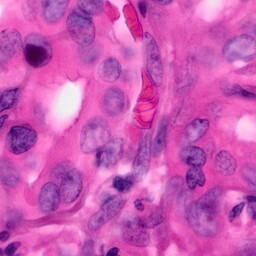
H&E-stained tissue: Pancreatic